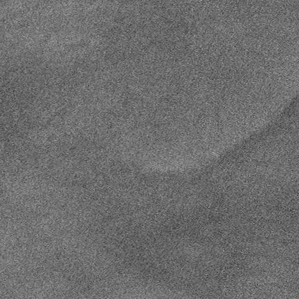
Label: frost